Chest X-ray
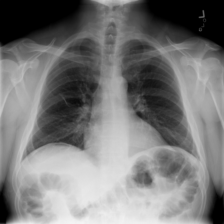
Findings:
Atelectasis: positive
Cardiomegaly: negative
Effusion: negative
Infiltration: negative
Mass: negative
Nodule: negative
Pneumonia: negative
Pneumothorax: negative
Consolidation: negative
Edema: negative
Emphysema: negative
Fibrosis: negative
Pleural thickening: negative
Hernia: negative